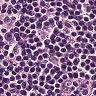
Metastatic tissue present: no